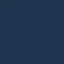
Land use / land cover class: SeaLake